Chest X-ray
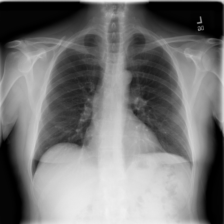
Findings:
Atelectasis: negative
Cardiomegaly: negative
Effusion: negative
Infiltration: negative
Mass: negative
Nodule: negative
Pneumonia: negative
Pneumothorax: negative
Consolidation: negative
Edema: negative
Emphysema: negative
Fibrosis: negative
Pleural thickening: negative
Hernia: negative